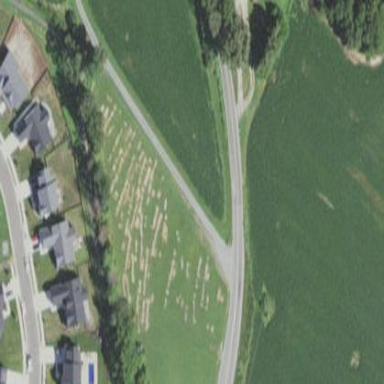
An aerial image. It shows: Graveyard.